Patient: sex M, age 30
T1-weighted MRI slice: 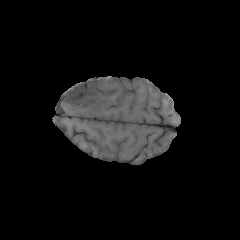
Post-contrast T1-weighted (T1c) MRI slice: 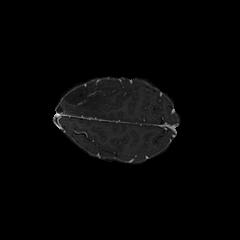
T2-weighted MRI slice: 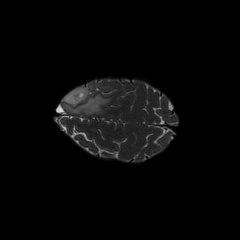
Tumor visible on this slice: yes
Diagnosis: Astrocytoma, IDH-mutant
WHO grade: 3